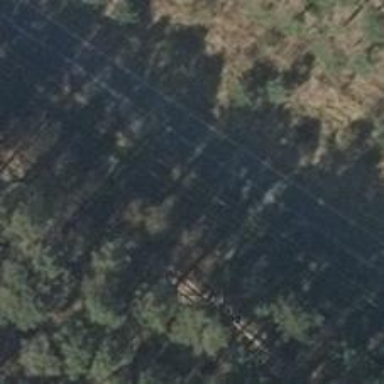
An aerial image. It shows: Minor power line.